Field crop: maize
Growth stage: 2
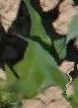
Species: maize